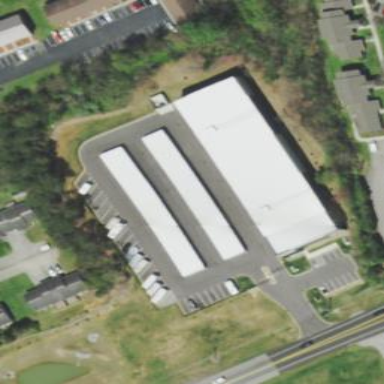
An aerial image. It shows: Storage rental shop.